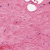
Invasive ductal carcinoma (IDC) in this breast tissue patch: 0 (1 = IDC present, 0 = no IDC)